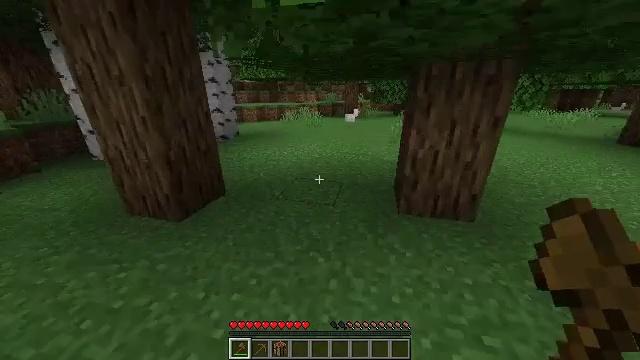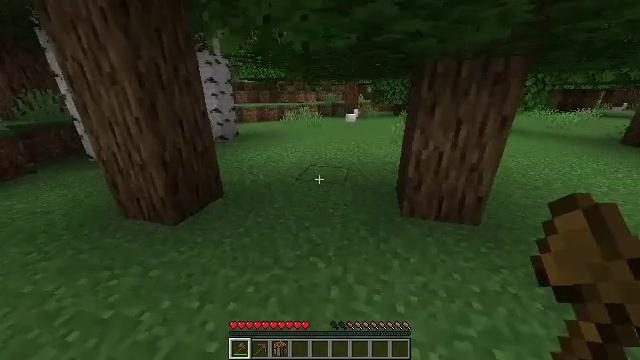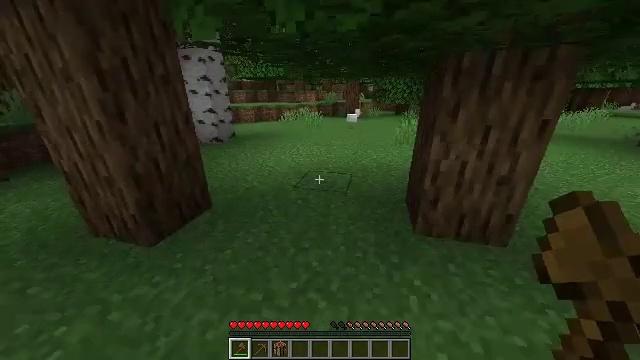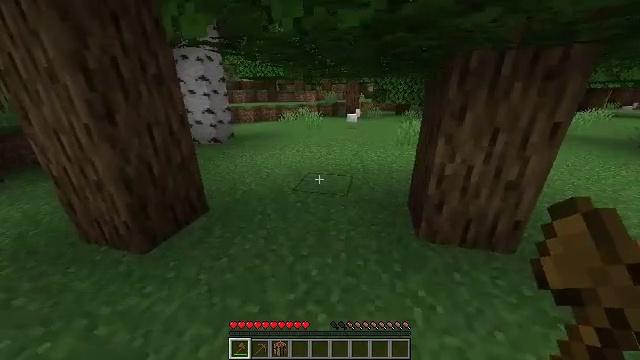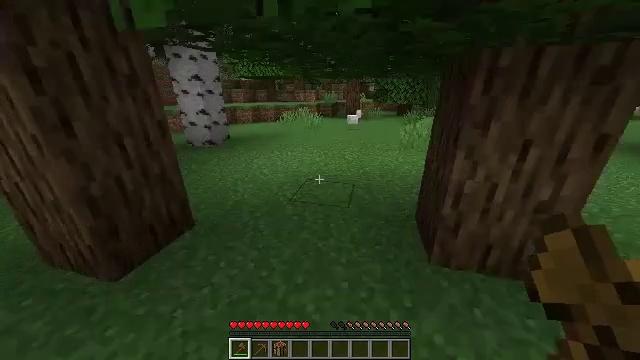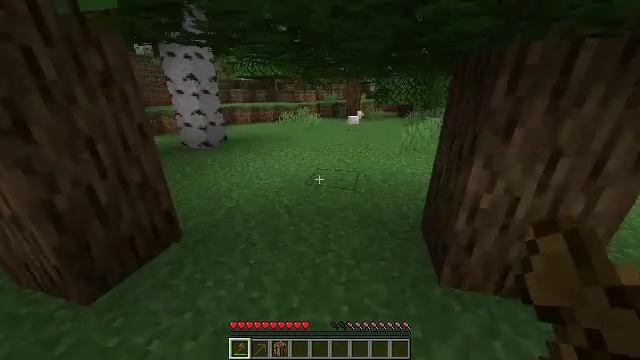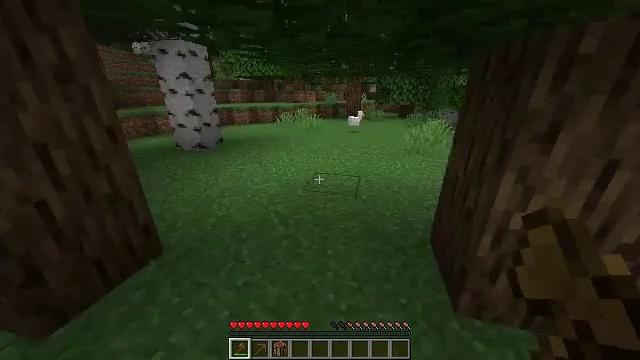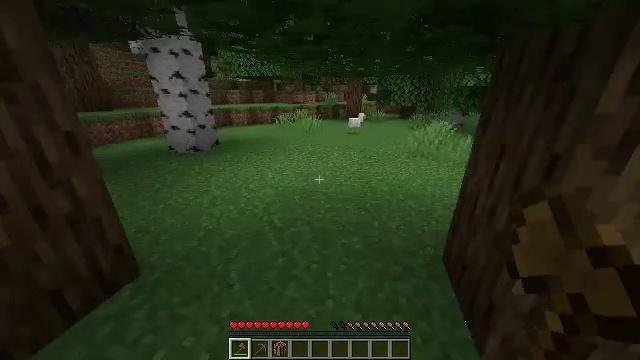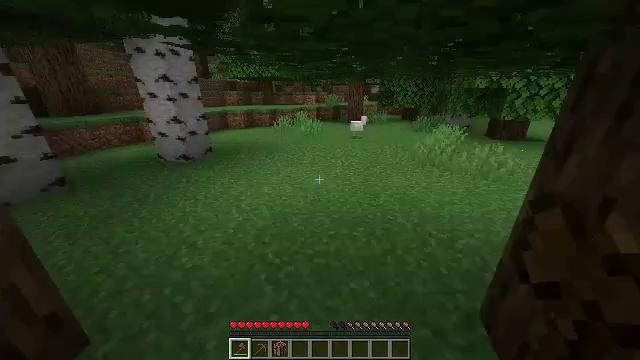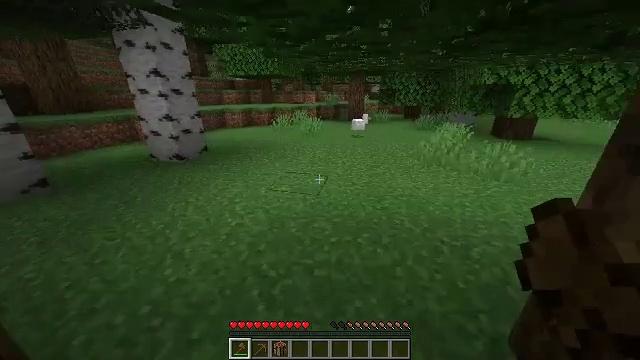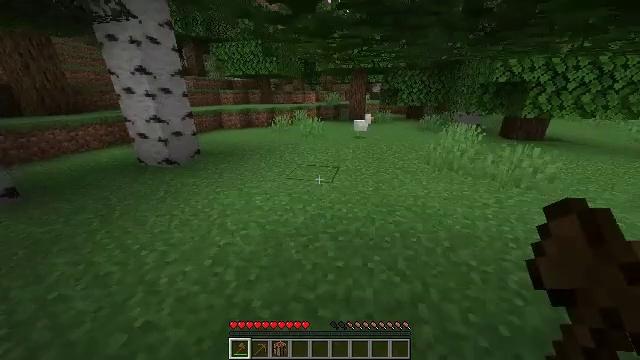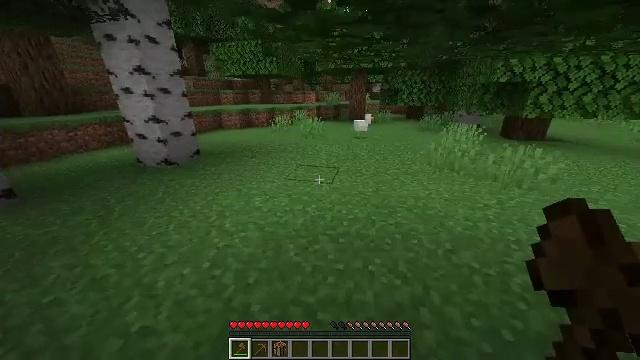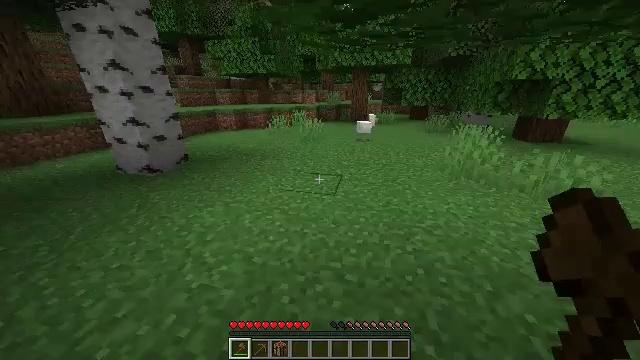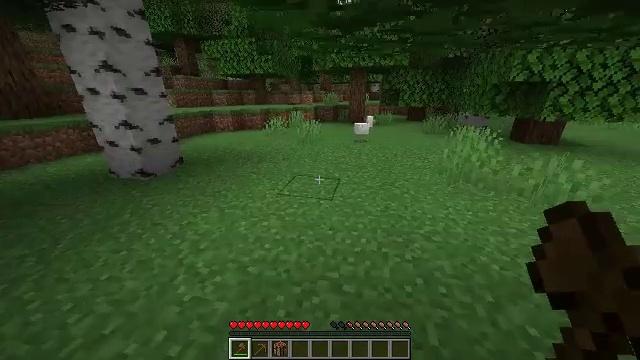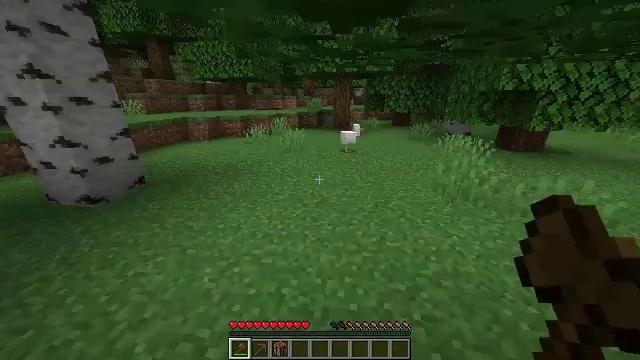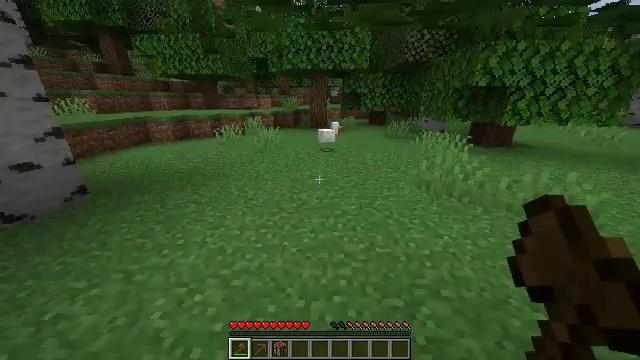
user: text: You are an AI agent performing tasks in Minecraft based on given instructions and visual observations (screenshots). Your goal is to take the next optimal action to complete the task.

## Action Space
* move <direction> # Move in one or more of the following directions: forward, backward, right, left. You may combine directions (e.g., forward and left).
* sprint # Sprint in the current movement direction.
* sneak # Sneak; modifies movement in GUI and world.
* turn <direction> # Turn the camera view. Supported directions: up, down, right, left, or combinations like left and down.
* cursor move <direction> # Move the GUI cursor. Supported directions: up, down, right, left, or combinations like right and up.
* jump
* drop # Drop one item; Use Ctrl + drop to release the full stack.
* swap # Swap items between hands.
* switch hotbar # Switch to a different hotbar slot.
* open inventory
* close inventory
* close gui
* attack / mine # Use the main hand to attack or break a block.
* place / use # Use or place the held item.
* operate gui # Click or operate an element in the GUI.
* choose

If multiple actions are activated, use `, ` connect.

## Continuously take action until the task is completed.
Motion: motion action
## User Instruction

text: Hunt animals.
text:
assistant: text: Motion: move forward, sprint
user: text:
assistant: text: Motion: move forward, sprint
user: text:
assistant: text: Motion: move forward, sprint
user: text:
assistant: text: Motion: move forward, sprint
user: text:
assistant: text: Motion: move forward, sprint
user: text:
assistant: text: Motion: move forward, sprint
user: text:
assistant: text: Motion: move forward, sprint, jump
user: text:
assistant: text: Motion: move forward, sprint, jump
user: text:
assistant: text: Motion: move forward, sprint, jump
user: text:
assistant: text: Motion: move forward, sprint, jump
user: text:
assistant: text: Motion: move forward, sprint
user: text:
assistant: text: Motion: move forward, sprint
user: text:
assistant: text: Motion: move forward, sprint, jump
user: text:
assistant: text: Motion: move forward, sprint, turn right, jump
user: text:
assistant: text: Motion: move forward, sprint, turn right, jump
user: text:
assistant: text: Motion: move forward, sprint, turn right, jump
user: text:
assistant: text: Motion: move forward, sprint, turn right
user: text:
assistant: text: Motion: move forward, sprint
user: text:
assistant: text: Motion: move forward, sprint
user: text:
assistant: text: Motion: move forward, sprint
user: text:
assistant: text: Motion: move forward, sprint
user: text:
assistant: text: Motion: move forward, sprint
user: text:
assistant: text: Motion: move forward, sprint, jump
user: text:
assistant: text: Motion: move forward, sprint, jump
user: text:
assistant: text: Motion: move forward, sprint, jump
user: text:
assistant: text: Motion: move forward, sprint, turn left, jump
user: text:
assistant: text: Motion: move forward, sprint, jump
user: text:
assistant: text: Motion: move forward, sprint
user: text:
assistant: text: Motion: move forward
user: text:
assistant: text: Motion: move forward, turn down